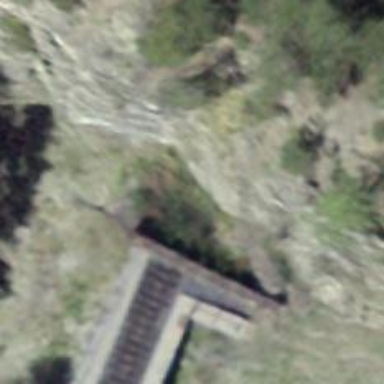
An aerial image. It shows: Narrow-gauge railway with electrified tracks and one viaduct bridge.